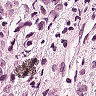
Metastatic tissue present: yes